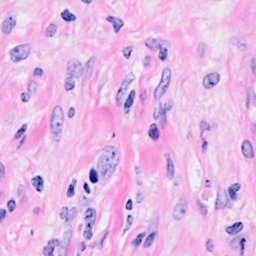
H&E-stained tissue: Breast